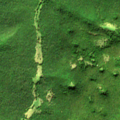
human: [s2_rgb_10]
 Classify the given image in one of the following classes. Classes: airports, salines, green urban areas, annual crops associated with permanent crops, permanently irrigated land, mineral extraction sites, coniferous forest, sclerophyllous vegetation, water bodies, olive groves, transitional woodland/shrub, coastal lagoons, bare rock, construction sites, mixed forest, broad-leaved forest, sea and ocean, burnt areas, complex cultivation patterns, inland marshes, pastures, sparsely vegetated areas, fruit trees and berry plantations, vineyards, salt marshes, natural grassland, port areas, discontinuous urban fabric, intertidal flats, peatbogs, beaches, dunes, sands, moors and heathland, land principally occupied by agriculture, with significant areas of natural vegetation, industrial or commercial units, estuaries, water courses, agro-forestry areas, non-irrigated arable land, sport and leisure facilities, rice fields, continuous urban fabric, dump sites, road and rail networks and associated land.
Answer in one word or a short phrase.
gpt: broad-leaved forest